Question: How to display image in diamond shape in android with some rounded in sides?

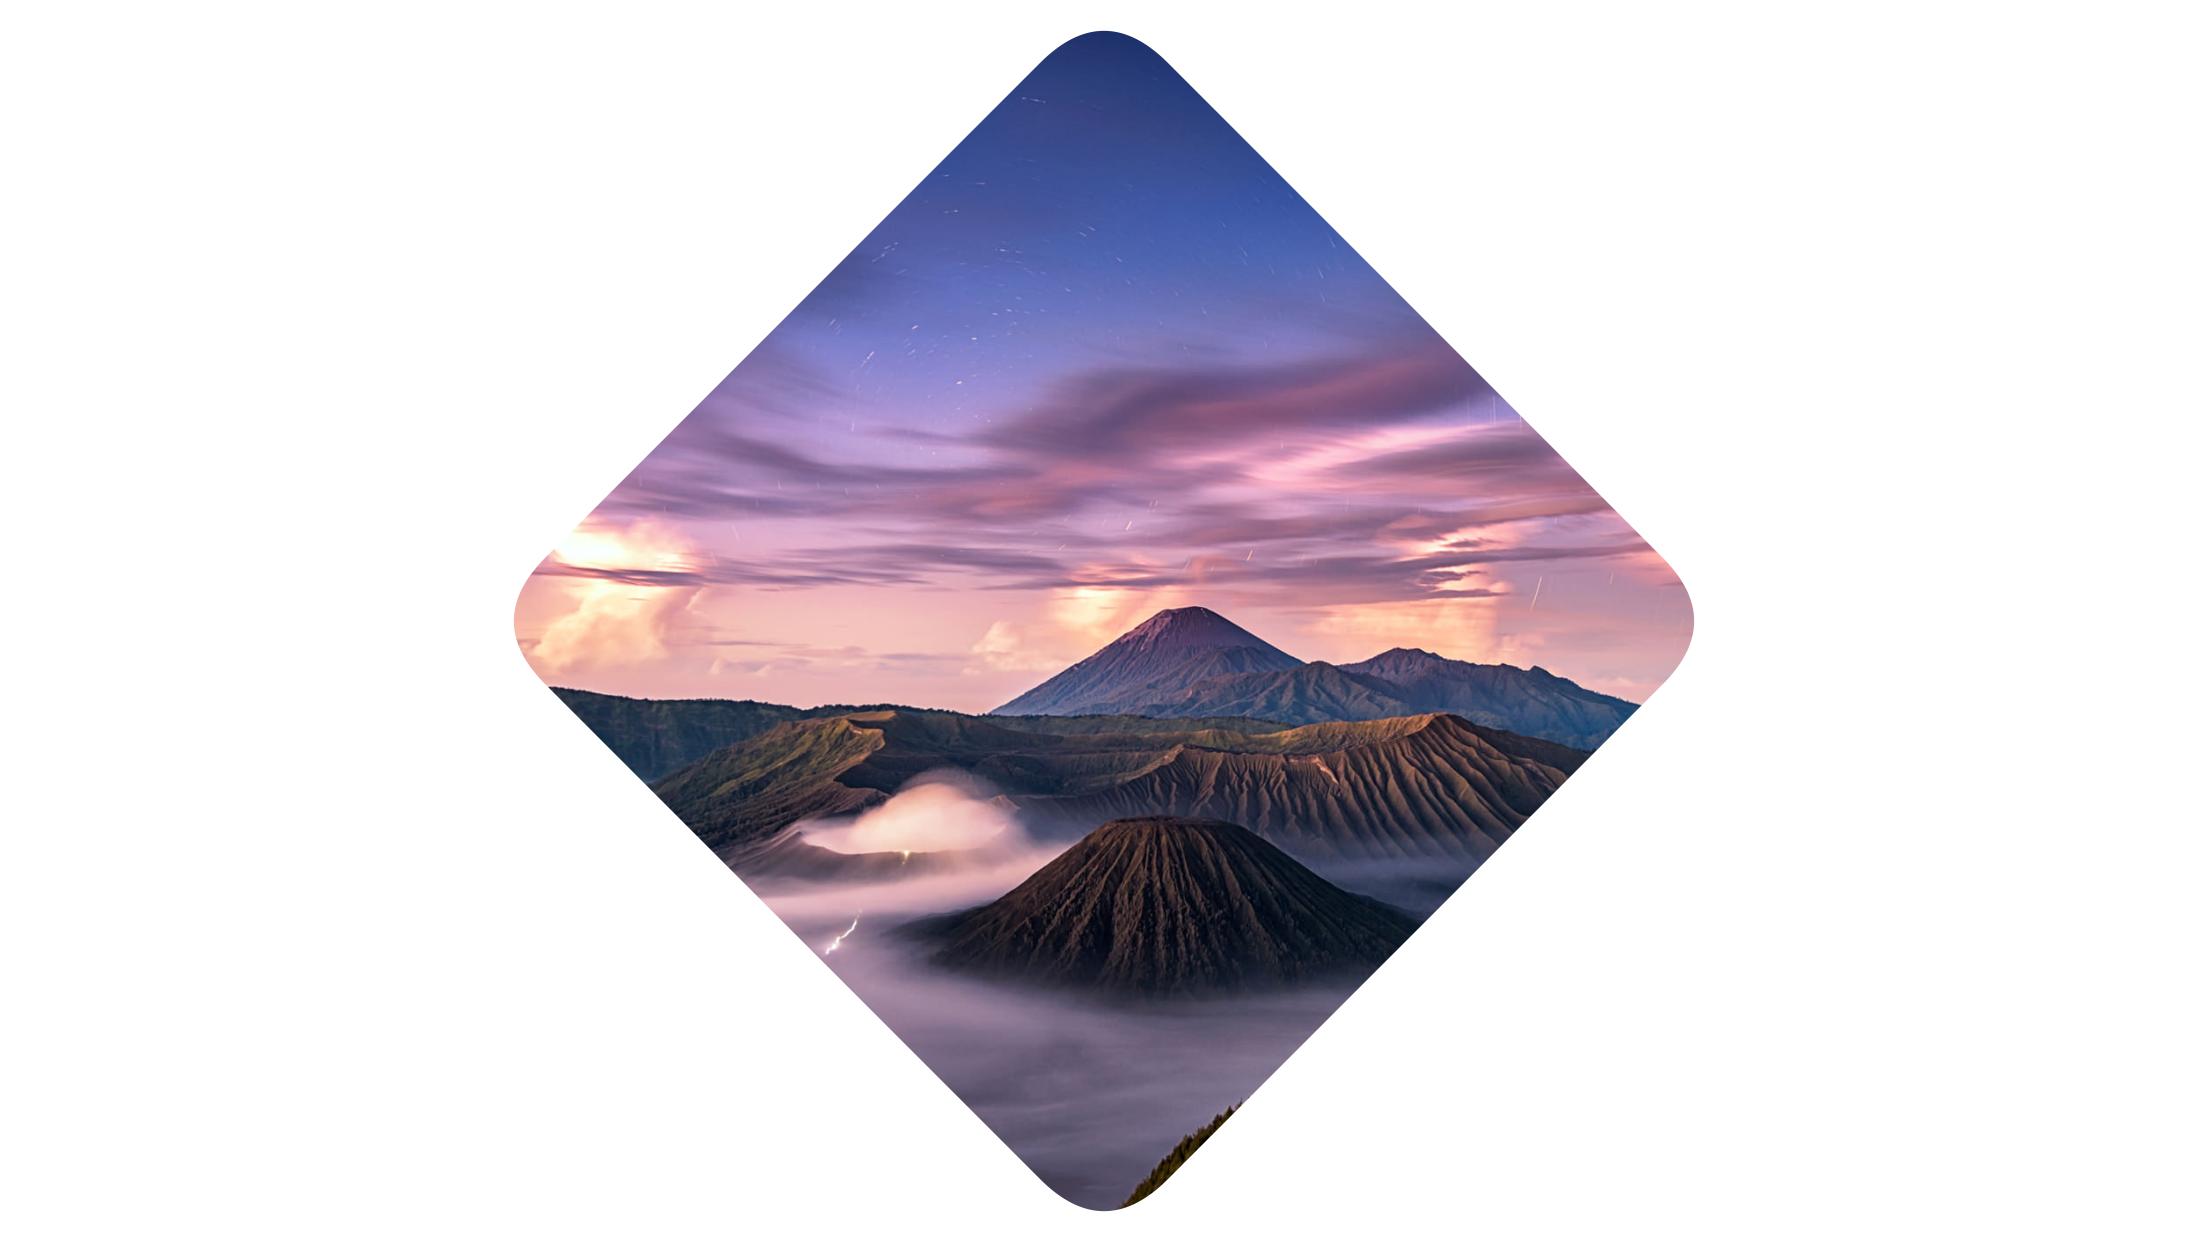
Answer: I suggest you use the below library
<URL>
There is available more than 15 shape.
Like: Circle View, RoundRect View, CutCorner View, Arc View, Diagonal View, Triangle View, Star View, polygon view, DottedEdgesCutCorner View, etc.
Also, you can add your own shape by using ShapeOfView library.
Using this library, you can make a different type of shapes images.